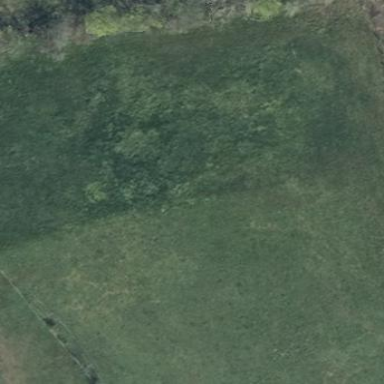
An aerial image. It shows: Beautiful meadow.